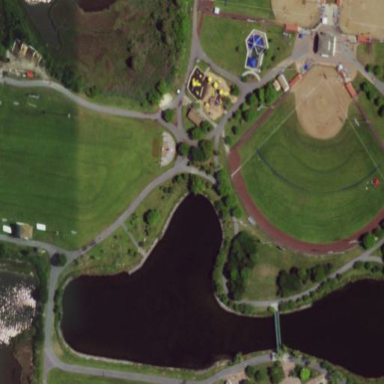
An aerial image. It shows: Park.